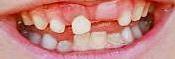
Condition: hypodontia